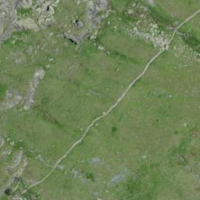
EUNIS habitat code: 31
Species observed at this site:
Saxifraga aizoides